Question: I am working on an app where a popup view is created programatically. Now requirement is when user taps somewhere else than that popview, I want to remove that view from superview.
Below is my code for creating view
'''
- (IBAction)Morebtn:(id)sender {
UIView *cv = [[UIView alloc]initWithFrame:CGRectMake(200, 60, 100, 80)];
UIButton *label1 = [[UIButton alloc]initWithFrame:CGRectMake(-50,2, 200, 30)];
[label1 setTitle: @"My Button" forState: UIControlStateNormal];
label1.titleLabel.font=[UIFont fontWithName:@"SegoeUI" size:12.0];
[label1 addTarget:self action:@selector(buttonClicked:) forControlEvents:UIControlEventTouchUpInside];
[cv addSubview:label1];
UILabel *label2 = [[UILabel alloc]initWithFrame:CGRectMake(5,20, 200, 30)];
label2.text = @"Mark as unread";
label2.font=[UIFont fontWithName:@"SegoeUI" size:12.0];
[cv addSubview:label2]; //add label2 to your custom view
[cv setBackgroundColor:[UIColor grayColor]];
[self.view addSubview:cv];
}
'''
Here is my screen shot of view

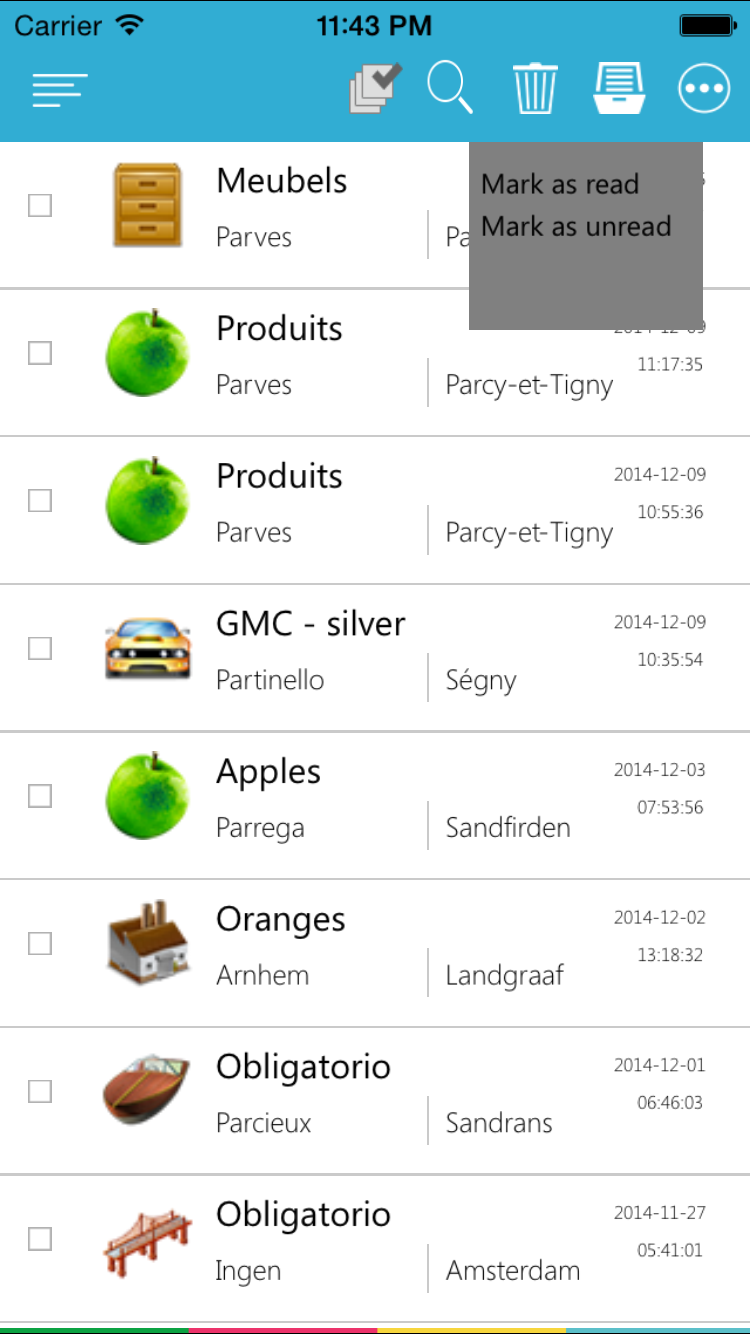
Answer: declare 'UIView *cv' in globally
and 'Remove' function just like
'''
-(void)touchesBegan:(NSSet *)touches withEvent:(UIEvent *)event
{
[cv setHidden:YES];
[self.view.superview endEditing:YES];
}
'''
'''
@property (strong, nonatomic) UIView * cv;
-(void)viewDidLoad
{
[super viewDidLoad];
// here add the view
cv = [[UIView alloc]initWithFrame:CGRectMake(200, 60, 100, 80)];
UIButton *label1 = [[UIButton alloc]initWithFrame:CGRectMake(-50,2, 200, 30)];
[label1 setTitle: @"My Button" forState: UIControlStateNormal];
label1.titleLabel.font=[UIFont fontWithName:@"SegoeUI" size:12.0];
[label1 addTarget:self action:@selector(buttonClicked:) forControlEvents:UIControlEventTouchUpInside];
[cv addSubview:label1];
UILabel *label2 = [[UILabel alloc]initWithFrame:CGRectMake(5,20, 200, 30)];
label2.text = @"Mark as unread";
label2.font=[UIFont fontWithName:@"SegoeUI" size:12.0];
[cv addSubview:label2]; //add label2 to your custom view
[cv setBackgroundColor:[UIColor grayColor]];
}
'''
in your button action
'''
- (IBAction)Morebtn:(id)sender {
[self.view addSubview:cv];
}
'''